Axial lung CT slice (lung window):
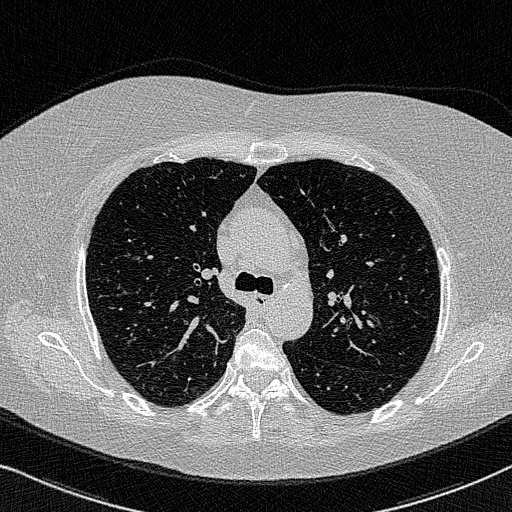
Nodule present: no